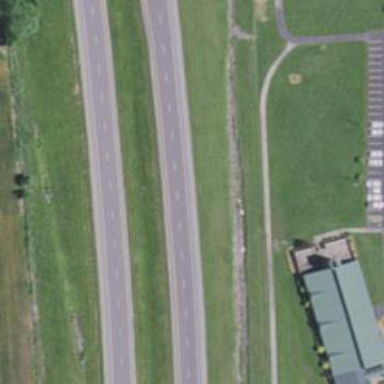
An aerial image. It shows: Trunk highway.